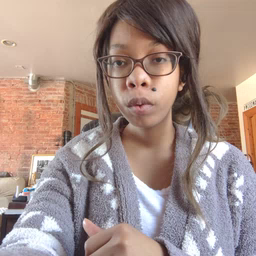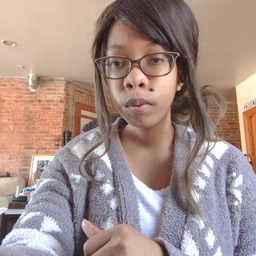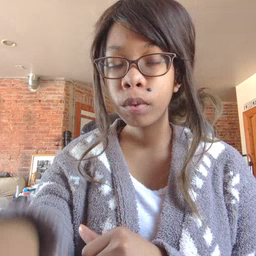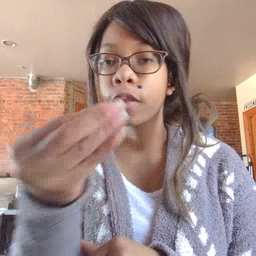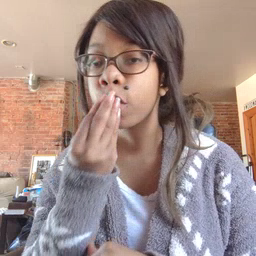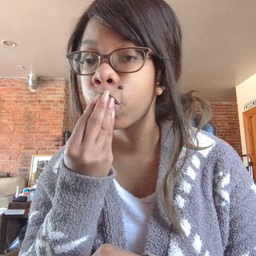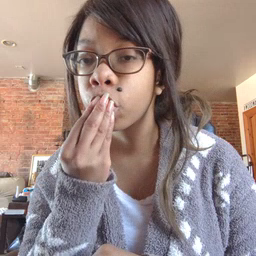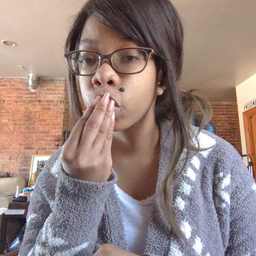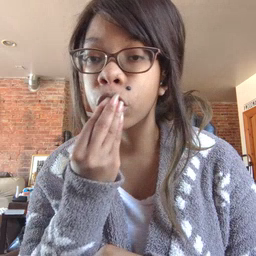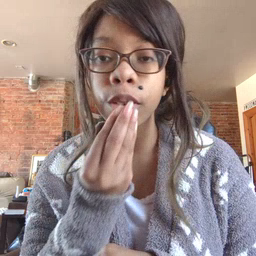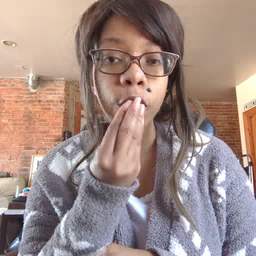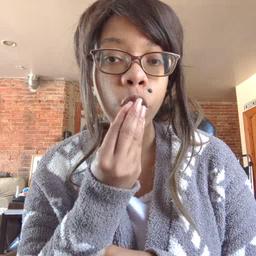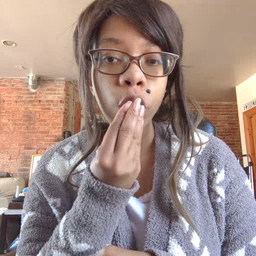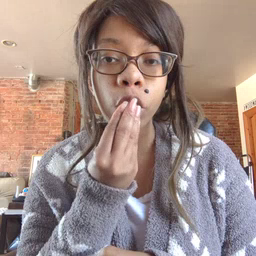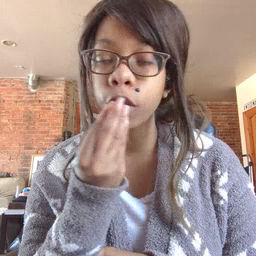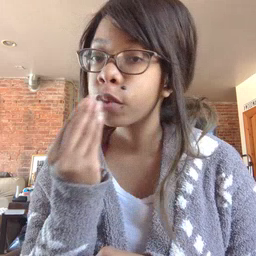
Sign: food